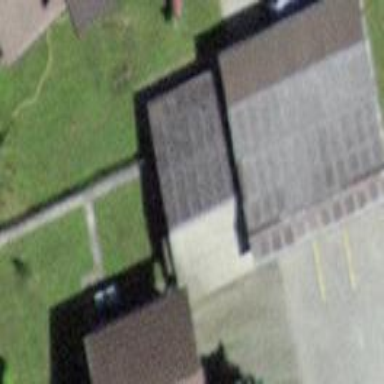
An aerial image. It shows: Greenhouse.